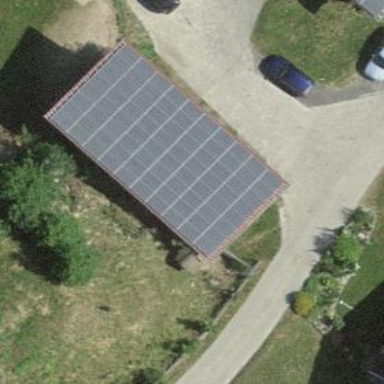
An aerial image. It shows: Solar power generator utilizing photovoltaic technology with solar photovoltaic panels.